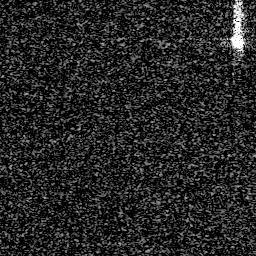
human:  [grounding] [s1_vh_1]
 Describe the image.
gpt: In the satellite image, there is  <ref>1 medium ship </ref> <box>[[88, 7, 97, 22, 0]]</box> located at top right.